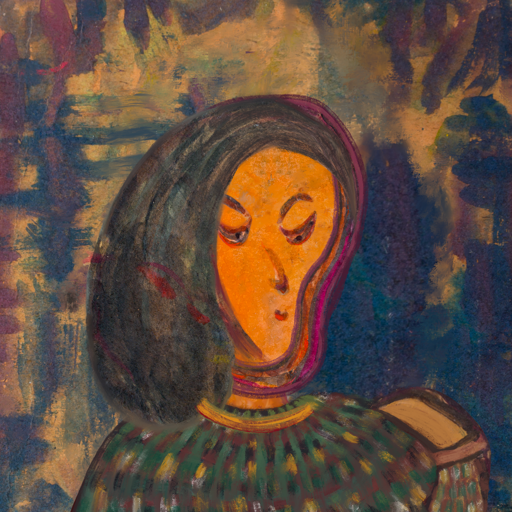
Background: InTheSun, Head And Neck Side: Hypocrite_w_Hair, Face Side: Hypocrite, Bust: After_Raid, Hair Side: Gypsy_Mother, Head Accessory: Blank, Second Necklace: Blank, Necklace: Mother_And_Son_Son, Baby: Blank